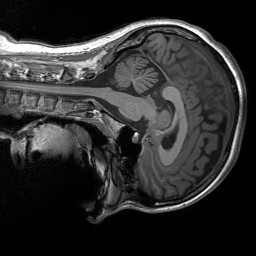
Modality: T1w
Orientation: sagittal
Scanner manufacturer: siemens
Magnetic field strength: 3 T
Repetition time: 1.76 s
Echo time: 0.0022 s